Question: I'm using <URL> one
'''
- (BOOL) didTapMyLocationButtonForMapView: (GMSMapView *)mapView
'''

I'm assuming this should be called when the arrow button is tapped right? Any idea why it isn't?
This is how I instantiate the mapsview:
'''
mapView_ = [GMSMapView mapWithFrame:[[self mainView] bounds]
camera:[self currentCameraUseStandartZoom:YES]];
[[mapView_ settings] setMyLocationButton:YES];
[mapView_ setDelegate:self];
[[self mainView] addSubview:mapView_];
'''
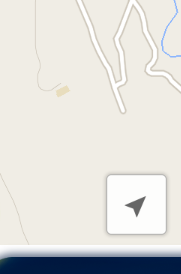
Answer: just in case someone is having the same problem.. i pretty much resolved this by using a hack.. here it is:
in my file I customized the 'UIResponder' class:
'''
int main(int argc, char *argv[])
{
@autoreleasepool {
return UIApplicationMain(argc, argv, NSStringFromClass([TPMUApplication class]), NSStringFromClass([TPMUAppDelegate class]));
}
}
'''
'''
#import <UIKit/UIKit.h>
@class TPMUTaxiRequestVC;
@interface TPMUApplication : UIApplication
// basically the view controller that will be informed that
// the user has tapped the my location button, normally it would subscribe to
// the GMSMapViewDelegate protocol, and it should have a GMSMapView property
@property (nonatomic, strong) TPMUTaxiRequestVC *taxiRequestVC;
@end
'''
'''
#import "TPMUApplication.h"
#import "TPMUTaxiRequestVC.h"
@implementation TPMUApplication
- (void)sendEvent:(UIEvent *)event
{
[super sendEvent:event];
UIView *touchReceipientView =((UITouch *)[event.allTouches anyObject]).view;
NSLog(@"");
CGRect myLocationButtonFourchIncFrame = CGRectMake(256, 525, 64, 54);
CGRect myLocationButtonThreeHalfIncFrame = CGRectMake(256, 336, 64, 54);
if (CGRectEqualToRect(touchReceipientView.frame, myLocationButtonFourchIncFrame) ||
CGRectEqualToRect(touchReceipientView.frame, myLocationButtonThreeHalfIncFrame)) {
if (self.taxiRequestVC.mapState != TPMUMapStateInMotionAsResultOfMyLocationButtonTap) {
self.taxiRequestVC.mapState = TPMUMapStateInMotionAsResultOfMyLocationButtonTap;
// notice that didTapMyLocationButtonForMapView is actually
// a method in the GMSMapViewDelegate protocol.. and since
// taxiRequestVC subscribes to that protocol.. we simply call it here
// as if it was natively called
[self.taxiRequestVC didTapMyLocationButtonForMapView:self.taxiRequestVC.mapView];
}
}
}
@end
'''
and just in case you were wondering, 'TPMUMapStateInMotionAsResultOfMyLocationButtonTap' is a state of a state machine variable with the following states:
'''
typedef enum
{
TPMUMapStateIdle = 0,
TPMUMapStateInMotionAsResultOfUserGesture,
TPMUMapStateInMotionAsResultOfMyLocationButtonTap
} TPMUMapState;
'''
since I wanted to track motion in the map as a result of location button tap vs user gesture.
hope this helps!